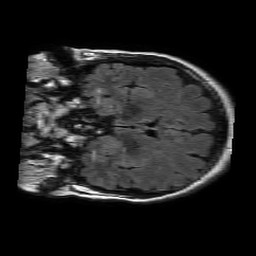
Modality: FLAIR
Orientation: coronal
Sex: female
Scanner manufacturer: philips
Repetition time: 11 s
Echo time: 0.125 s